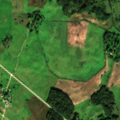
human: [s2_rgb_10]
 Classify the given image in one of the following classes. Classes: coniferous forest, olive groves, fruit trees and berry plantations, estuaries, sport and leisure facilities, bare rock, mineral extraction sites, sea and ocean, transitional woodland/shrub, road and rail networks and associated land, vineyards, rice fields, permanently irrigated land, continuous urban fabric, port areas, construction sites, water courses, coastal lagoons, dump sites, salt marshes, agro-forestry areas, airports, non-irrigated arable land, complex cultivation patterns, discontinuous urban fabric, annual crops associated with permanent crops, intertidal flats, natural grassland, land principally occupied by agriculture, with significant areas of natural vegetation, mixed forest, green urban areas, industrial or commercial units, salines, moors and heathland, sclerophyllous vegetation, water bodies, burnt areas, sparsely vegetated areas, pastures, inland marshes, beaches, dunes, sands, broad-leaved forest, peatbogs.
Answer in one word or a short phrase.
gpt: non-irrigated arable land, pastures, complex cultivation patterns, land principally occupied by agriculture, with significant areas of natural vegetation